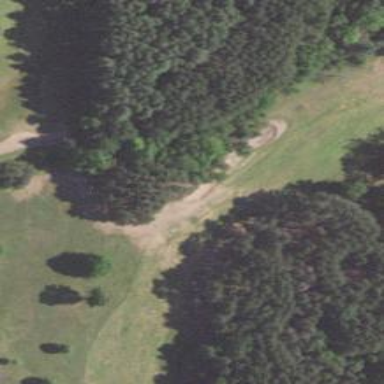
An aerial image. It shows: View of golf hole.